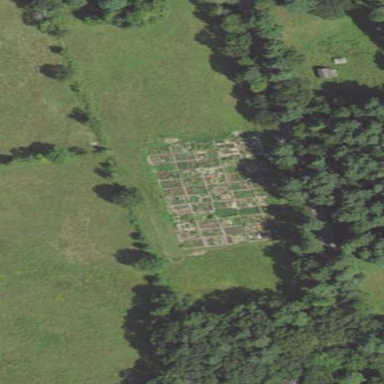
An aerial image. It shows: Area designated for allotments.